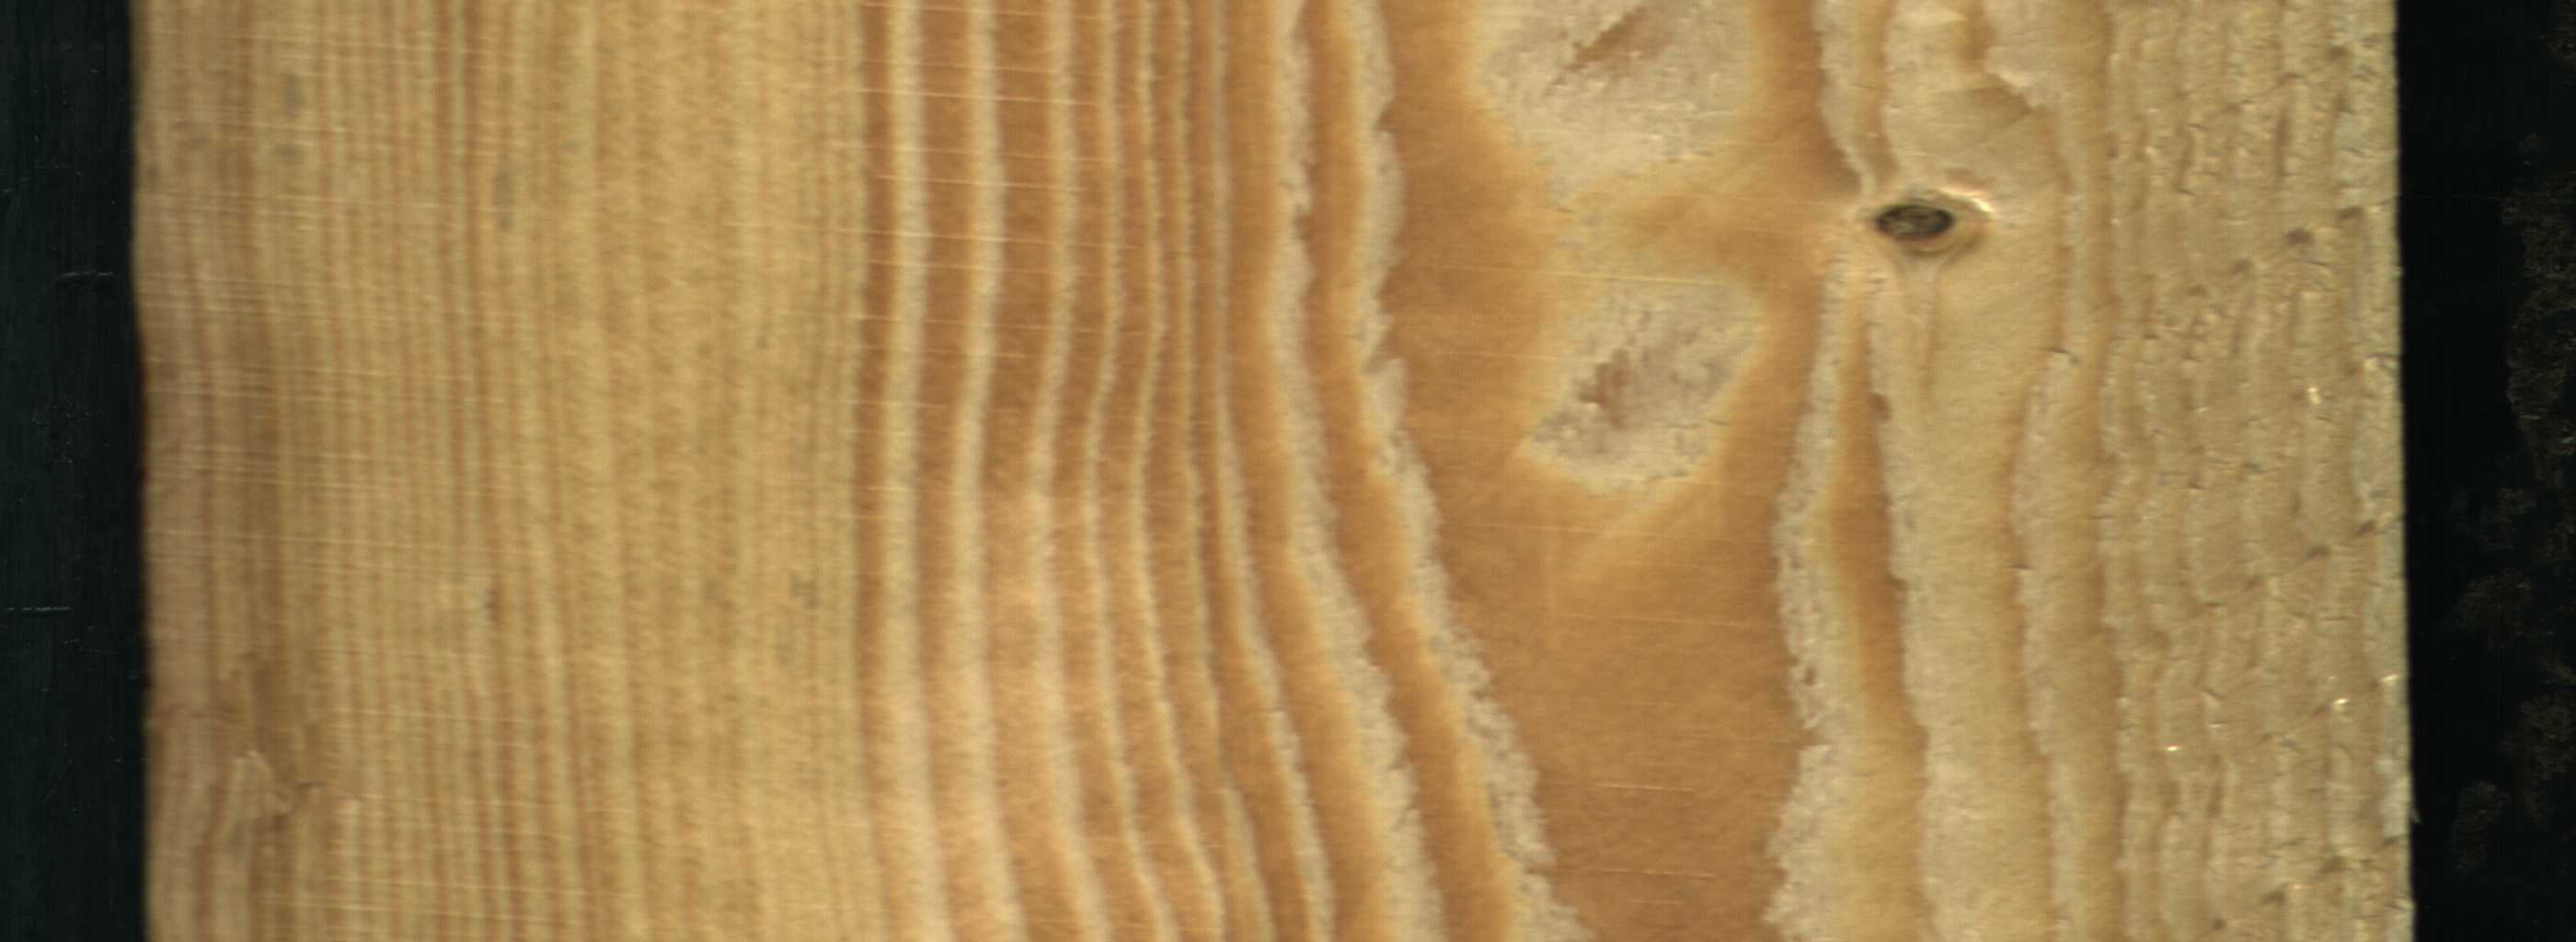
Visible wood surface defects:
Dead_Knot